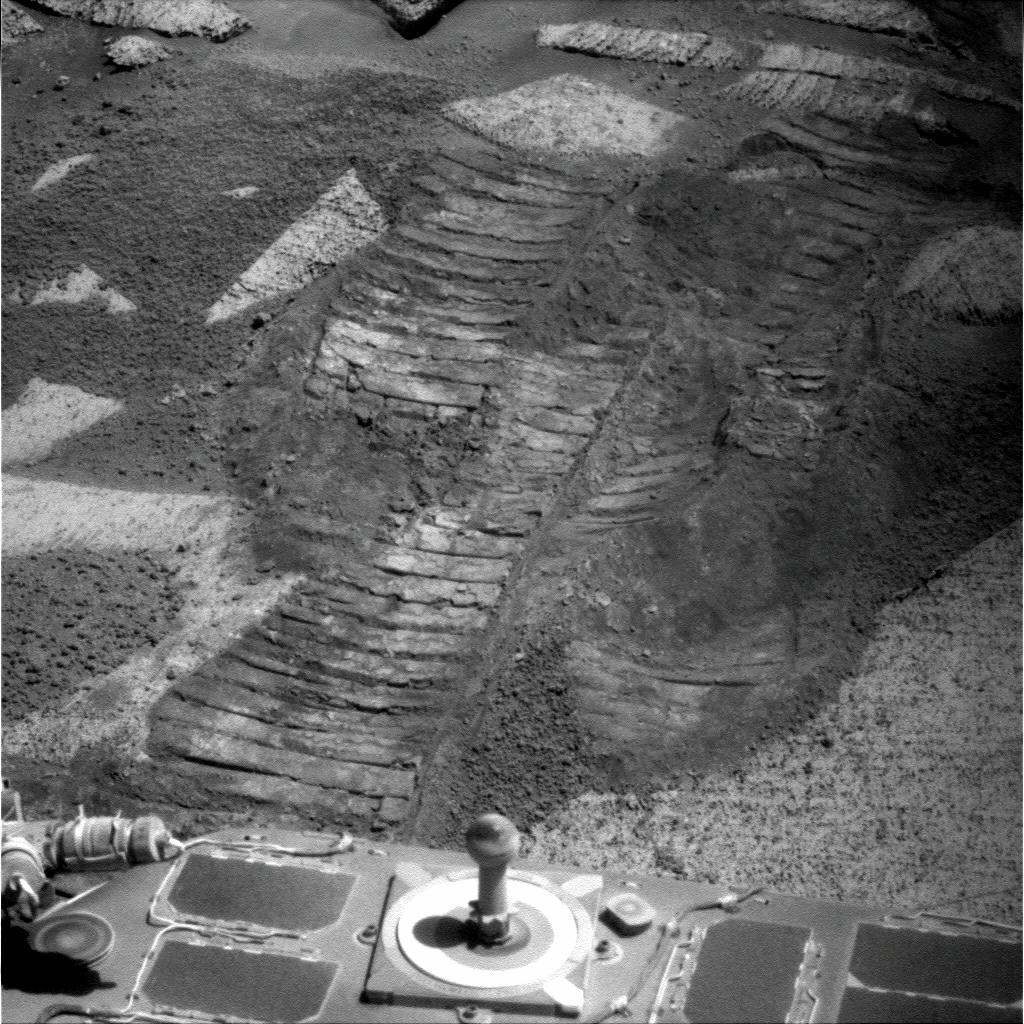
Terrain classes present: Background, Bedrock, Gravel / Sand / Soil, Rock, Track